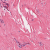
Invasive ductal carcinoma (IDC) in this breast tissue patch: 0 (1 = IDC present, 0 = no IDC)